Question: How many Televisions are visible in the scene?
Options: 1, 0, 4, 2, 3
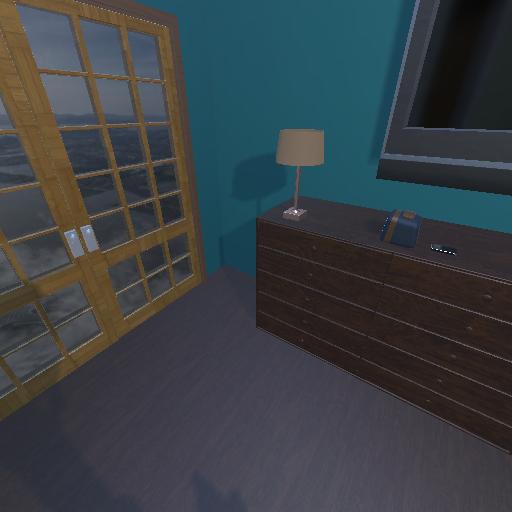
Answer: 1